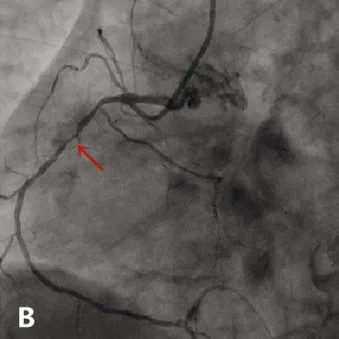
Coronary angiography showed 80% in proximal and distal RCA in November 2014 (narrow).
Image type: radiology (x_ray)